This grayscale image was formed by reshaping a rotor test-rig vibration snapshot into a 2-D grid. What is the most likely rotor condition (normal, misalignment, unbalance, looseness)?
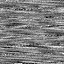
Answer: misalignment